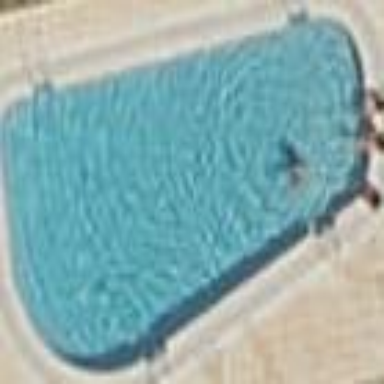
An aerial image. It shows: Swimming pool located in leisure land.